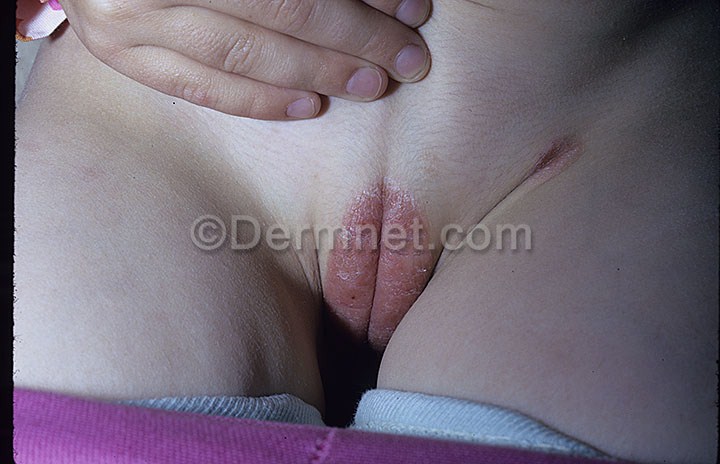
Disease: Psoriasis pictures Lichen Planus and related diseases